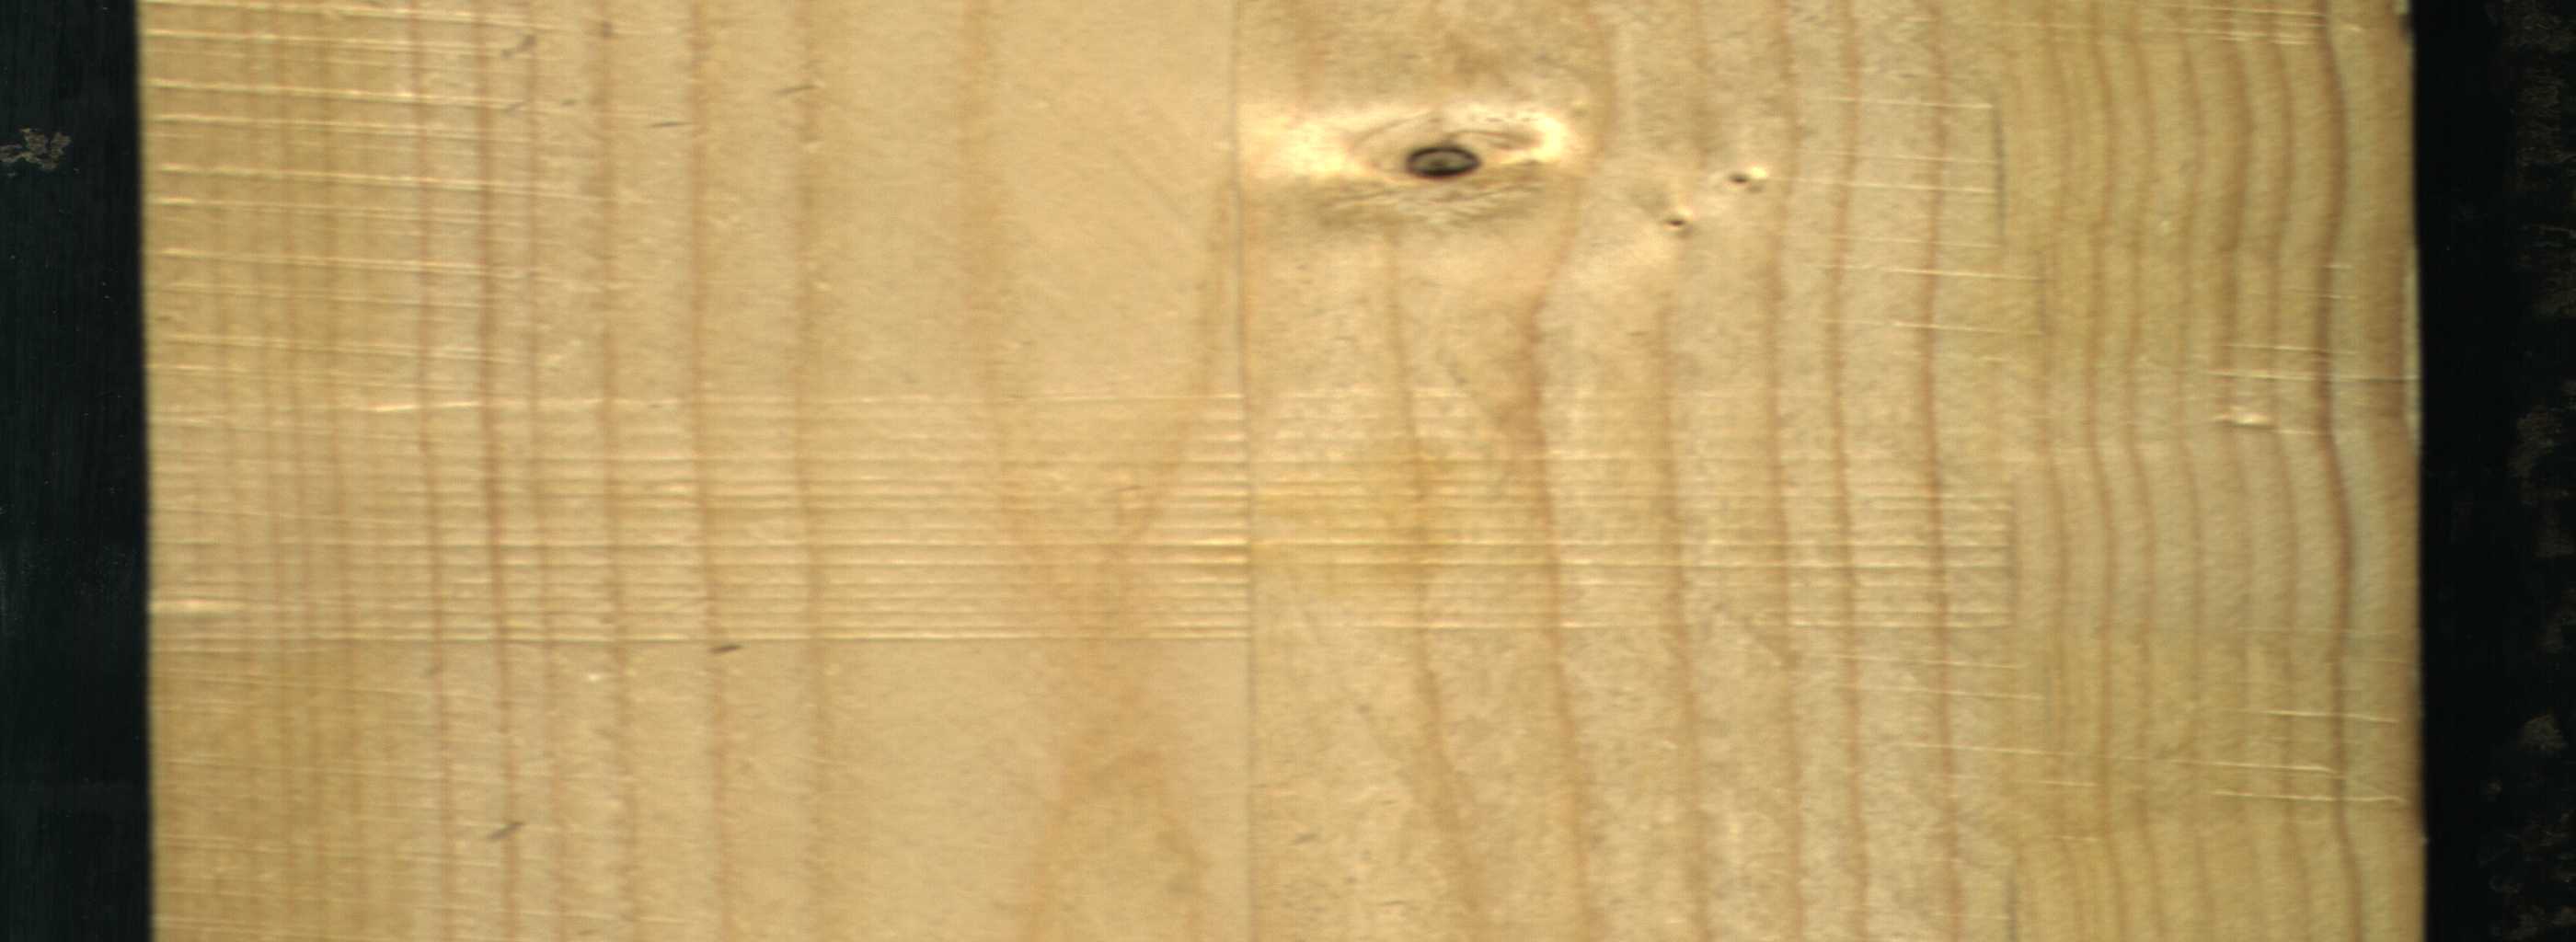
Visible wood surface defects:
Live_Knot